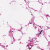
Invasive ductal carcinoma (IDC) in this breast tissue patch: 0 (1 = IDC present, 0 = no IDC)